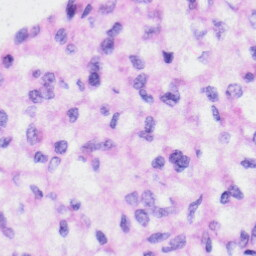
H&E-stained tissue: Liver